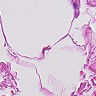
Metastatic tissue present: no